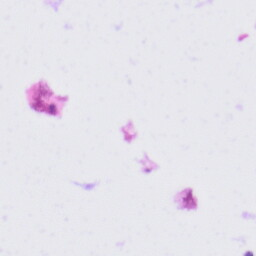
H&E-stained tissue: Tonsil